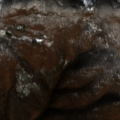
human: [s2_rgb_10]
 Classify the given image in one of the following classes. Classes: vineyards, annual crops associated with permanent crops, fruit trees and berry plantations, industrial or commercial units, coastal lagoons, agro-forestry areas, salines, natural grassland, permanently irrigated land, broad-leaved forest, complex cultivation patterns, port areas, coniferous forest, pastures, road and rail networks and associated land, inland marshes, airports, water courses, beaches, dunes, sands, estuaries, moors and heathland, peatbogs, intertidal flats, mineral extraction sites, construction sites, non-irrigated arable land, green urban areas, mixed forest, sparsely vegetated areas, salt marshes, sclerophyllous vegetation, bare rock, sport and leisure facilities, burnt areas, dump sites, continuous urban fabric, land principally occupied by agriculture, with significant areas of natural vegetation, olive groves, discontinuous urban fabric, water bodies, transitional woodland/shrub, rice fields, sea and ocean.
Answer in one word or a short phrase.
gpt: broad-leaved forest, transitional woodland/shrub